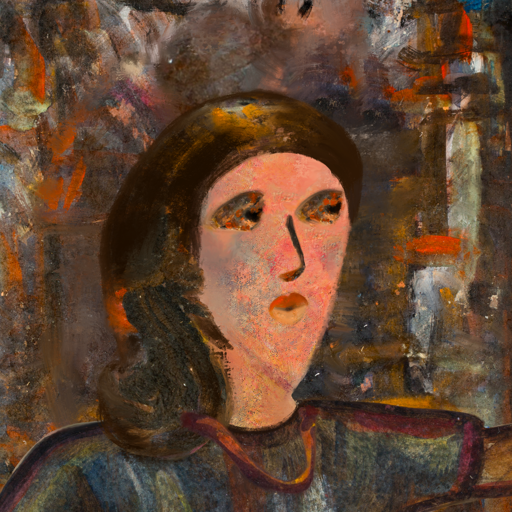
Background: GypsyQueen, Head And Neck Side: Irani, Face Side: Gypsy_Queen, Bust: Mosgoul, Hair Side: Gypsy_Queen, Head Accessory: Blank, Second Necklace: Comrade, Necklace: Blank, Baby: Blank